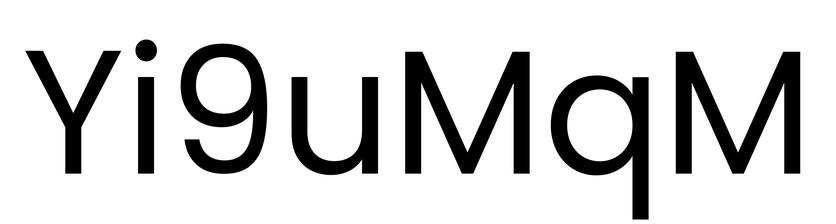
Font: Poppins-Regular